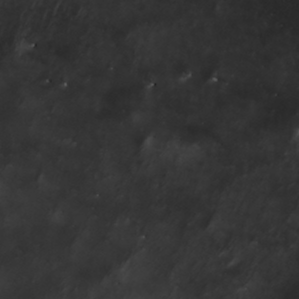
Label: non_frost